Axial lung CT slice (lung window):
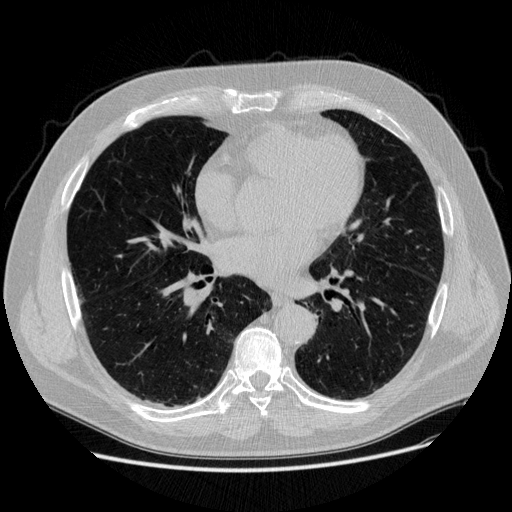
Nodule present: no